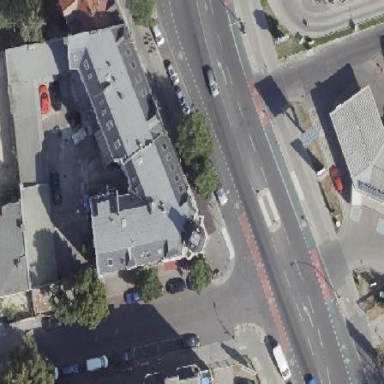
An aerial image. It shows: Unique apartment building with double saltbox roof shape.